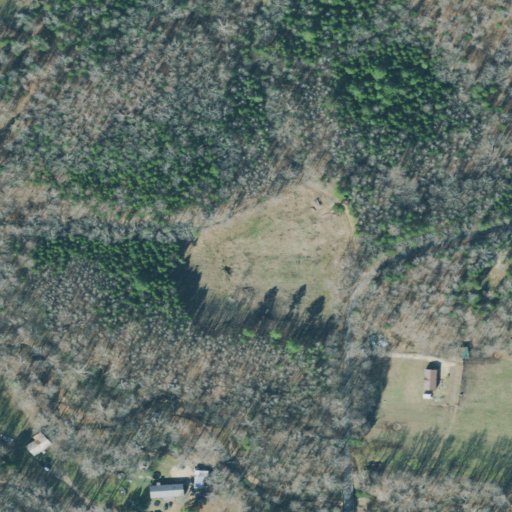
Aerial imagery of valley in Tennessee named Forehand Hollow containing mixed forest, deciduous forest, evergreen forest, open development, pasture, grassland, woody wetlands, and low intensity development